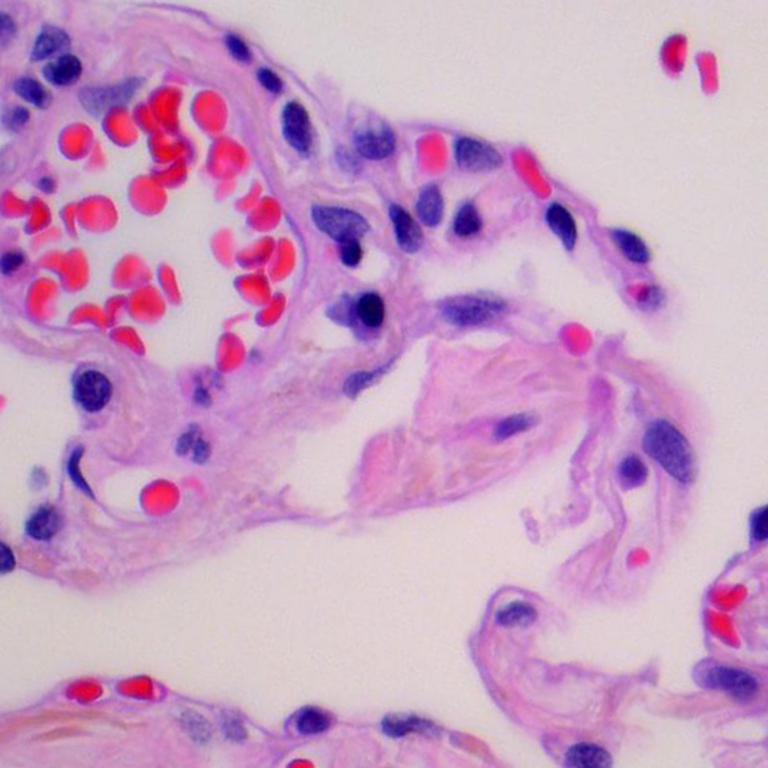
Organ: lung
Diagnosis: benign